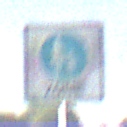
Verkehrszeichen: BeginnFussgaengerzone
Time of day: SunriseSunset
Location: Outdoor (Suburban)
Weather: PartlyCloudy
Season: NotSpecified
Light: Natural